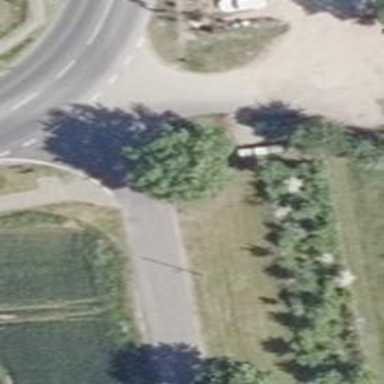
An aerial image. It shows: Emergency access point on the road.